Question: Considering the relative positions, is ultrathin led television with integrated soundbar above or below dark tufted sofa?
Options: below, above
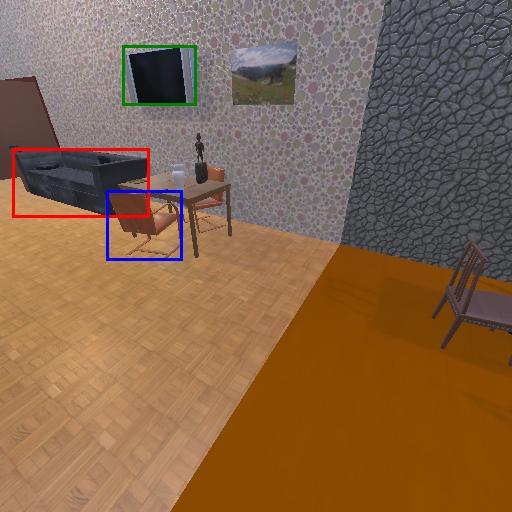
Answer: below